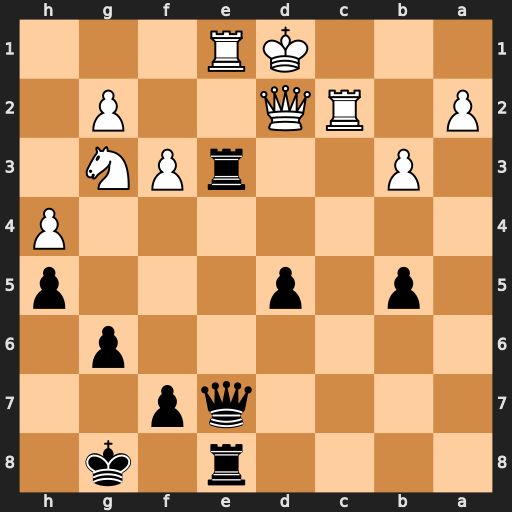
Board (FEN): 4r1k1/4qp2/6p1/1p1p3p/7P/1P2rPN1/P1RQ2P1/3KR3
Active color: b
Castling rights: -
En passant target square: -
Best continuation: Rxe1+ Qxe1 Qxe1#